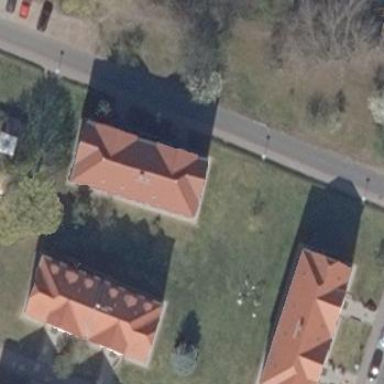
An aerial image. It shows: Hipped roof on residential building.